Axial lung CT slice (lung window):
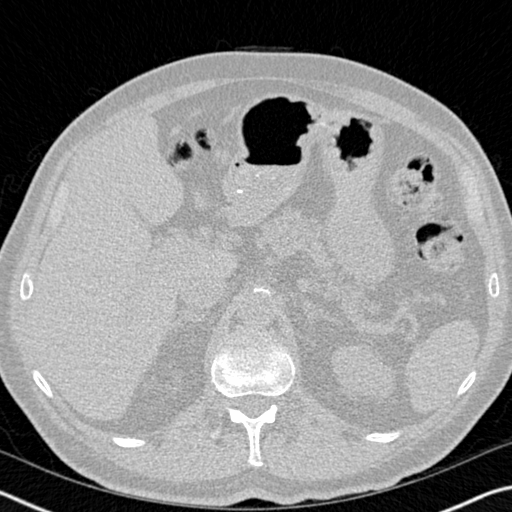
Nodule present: no